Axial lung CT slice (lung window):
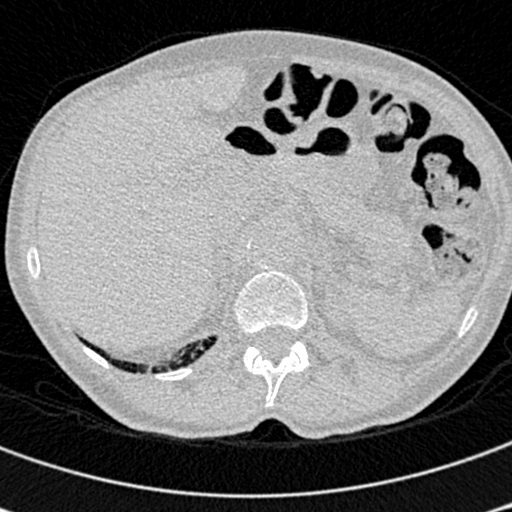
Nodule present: no